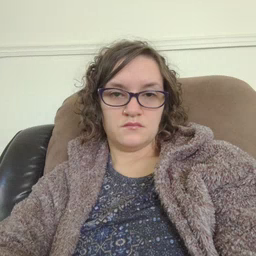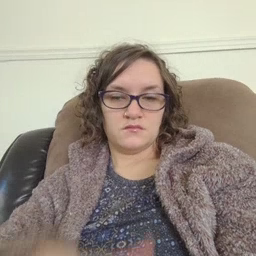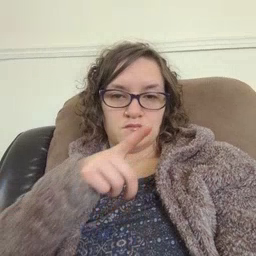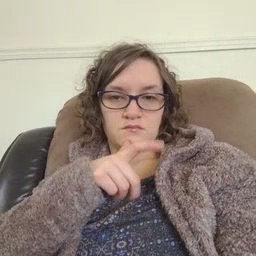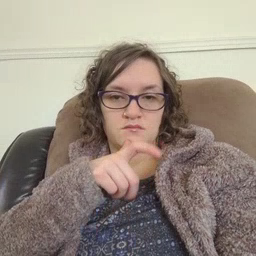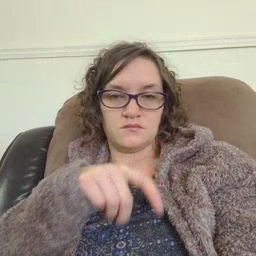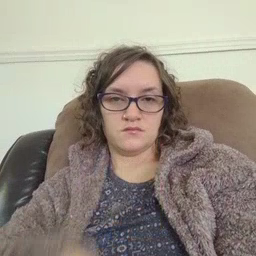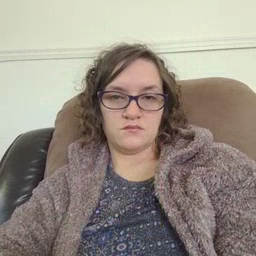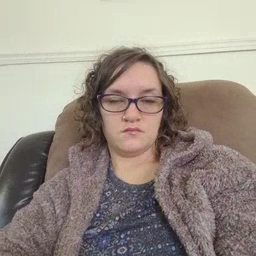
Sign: who